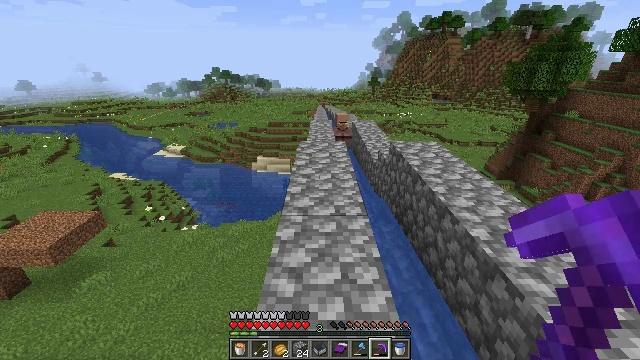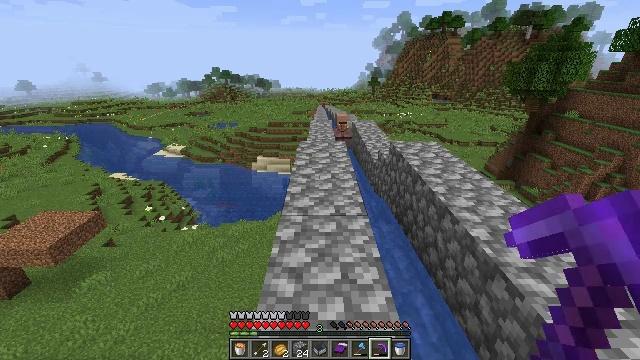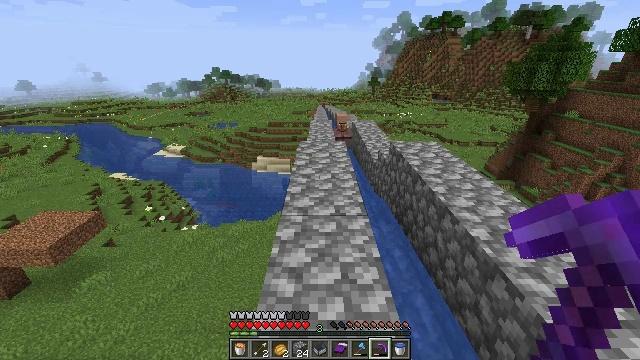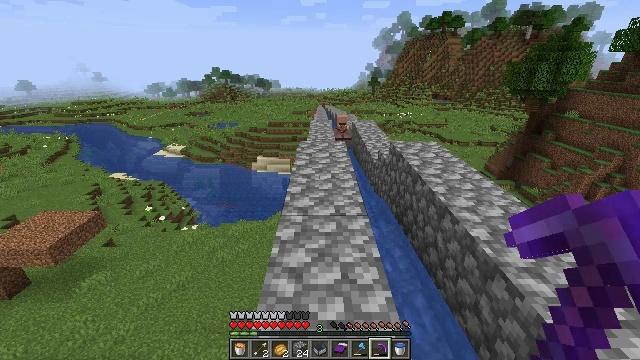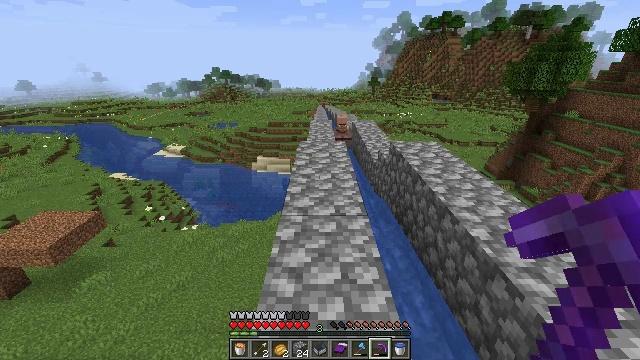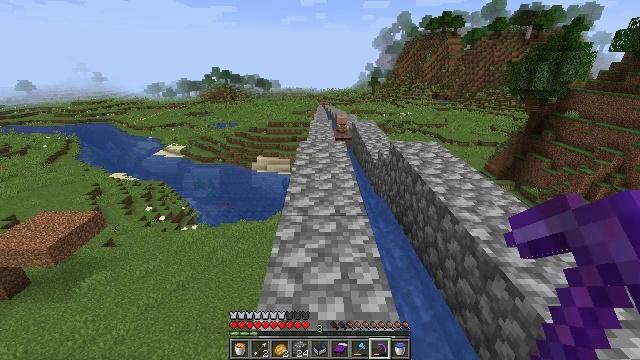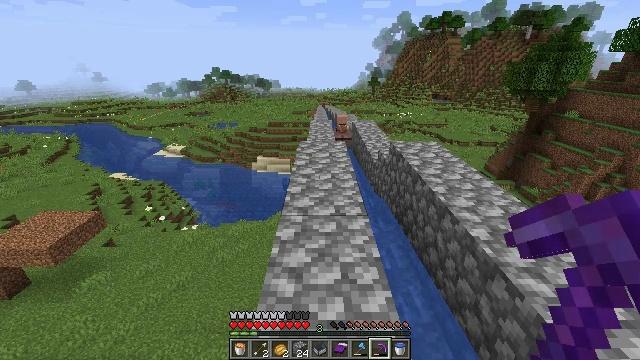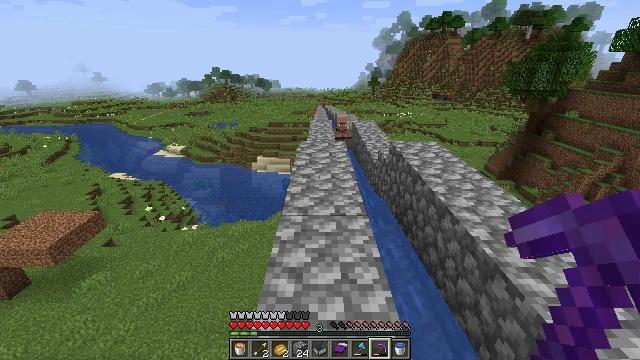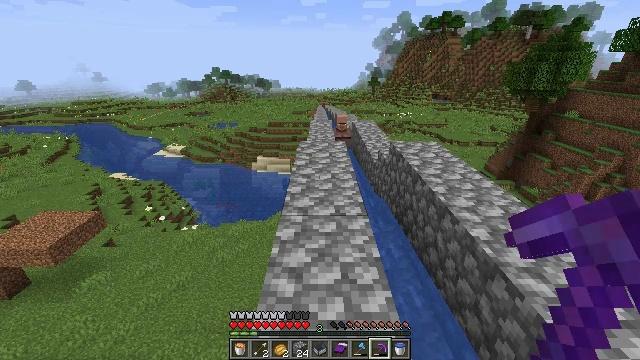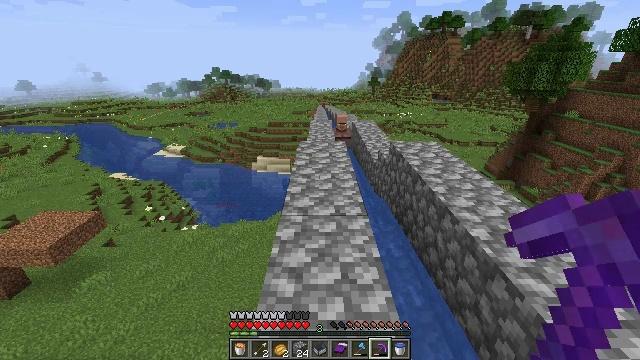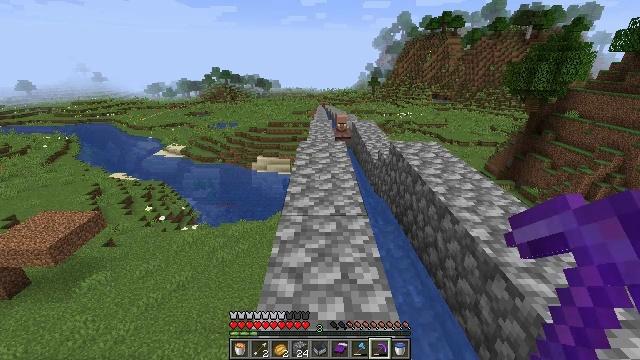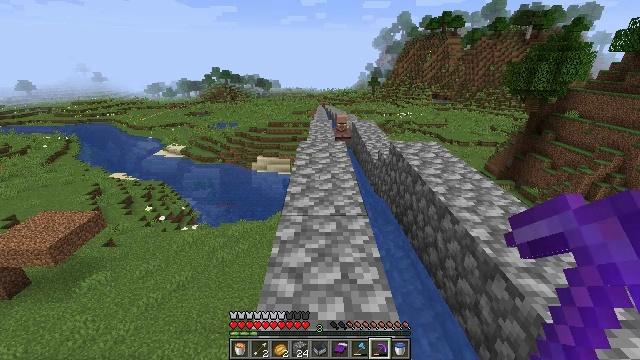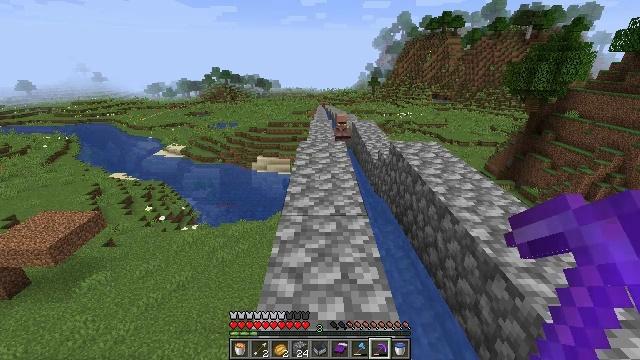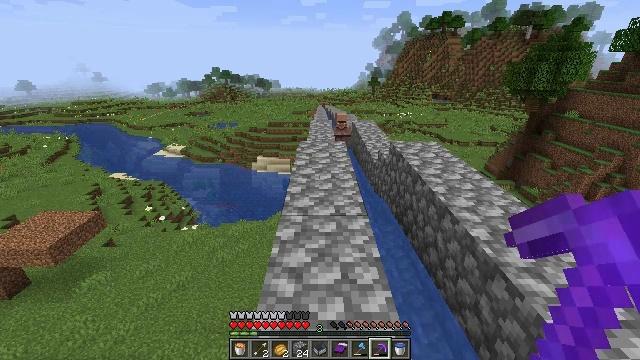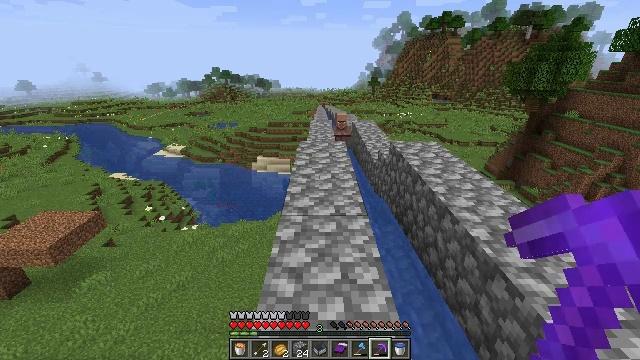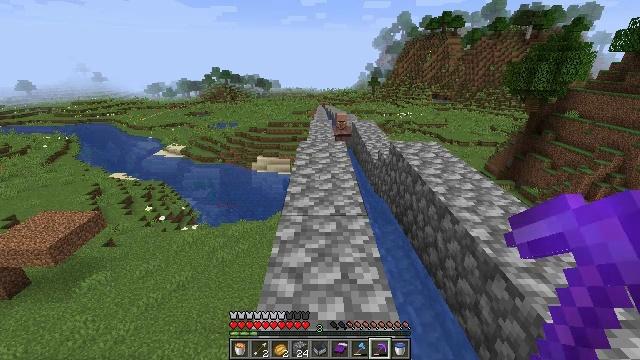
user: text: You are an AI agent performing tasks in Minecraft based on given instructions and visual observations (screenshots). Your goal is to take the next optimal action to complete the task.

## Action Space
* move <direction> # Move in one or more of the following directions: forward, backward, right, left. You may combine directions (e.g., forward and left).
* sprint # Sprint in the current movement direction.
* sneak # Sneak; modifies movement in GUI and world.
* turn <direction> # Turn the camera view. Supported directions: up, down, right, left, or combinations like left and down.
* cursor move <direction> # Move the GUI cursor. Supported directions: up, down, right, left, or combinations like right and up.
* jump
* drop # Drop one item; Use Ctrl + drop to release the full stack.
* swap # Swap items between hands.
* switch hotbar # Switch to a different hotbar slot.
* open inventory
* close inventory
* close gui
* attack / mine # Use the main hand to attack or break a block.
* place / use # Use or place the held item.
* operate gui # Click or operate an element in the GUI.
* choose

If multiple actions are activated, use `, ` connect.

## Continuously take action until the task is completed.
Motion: motion action
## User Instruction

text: Mine cobblestone underground.
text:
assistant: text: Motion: no_op
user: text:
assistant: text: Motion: no_op
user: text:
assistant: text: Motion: no_op
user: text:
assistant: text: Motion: no_op
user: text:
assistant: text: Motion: no_op
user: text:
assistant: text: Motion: no_op
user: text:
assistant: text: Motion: no_op
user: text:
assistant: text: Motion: no_op
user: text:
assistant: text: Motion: no_op
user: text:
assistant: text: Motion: no_op
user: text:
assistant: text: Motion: no_op
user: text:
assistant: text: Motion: no_op
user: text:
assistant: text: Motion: no_op
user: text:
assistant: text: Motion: no_op
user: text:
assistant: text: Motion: no_op
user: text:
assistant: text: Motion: no_op
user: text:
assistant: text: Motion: no_op
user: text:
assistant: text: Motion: no_op
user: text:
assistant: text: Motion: no_op
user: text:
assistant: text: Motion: no_op
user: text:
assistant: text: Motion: no_op
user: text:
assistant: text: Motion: no_op
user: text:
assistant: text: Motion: no_op
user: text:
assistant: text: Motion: no_op
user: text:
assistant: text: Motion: no_op
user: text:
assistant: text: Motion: no_op
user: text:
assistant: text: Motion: no_op
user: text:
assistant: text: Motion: no_op
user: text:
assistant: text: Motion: no_op
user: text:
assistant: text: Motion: no_op